Field crop: maize
Growth stage: 2
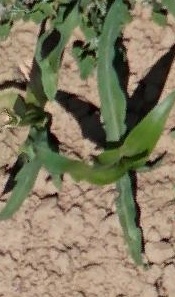
Species: maize